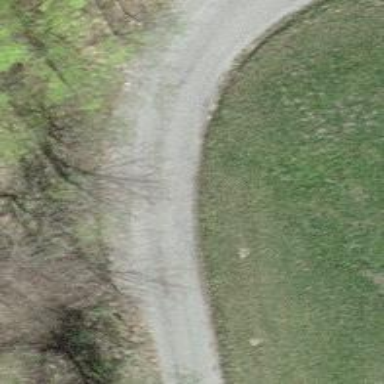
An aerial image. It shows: Culvert tunnel.